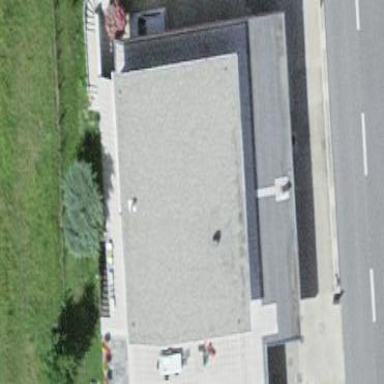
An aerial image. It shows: Garage building.